Question: My .SSI file in Adobe Edge Code CC is treated as plaintext as you can see from this image:

I would like it to syntax highlight as per a .html file. I have tried the extensions registry at: <URL> and cannot find anything appropriate. Perhaps I am looking in the wrong place?
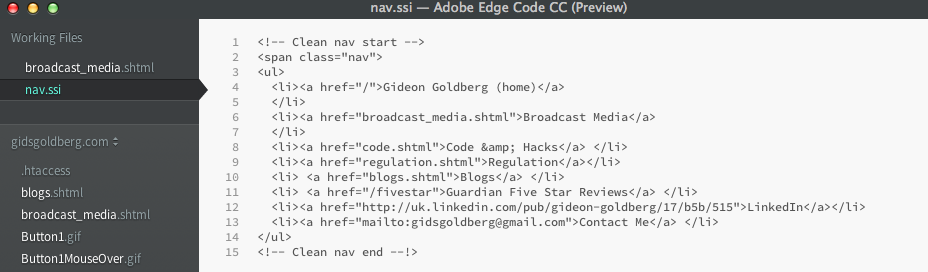
Answer: this is now much easier to do:
1. Open the .ssi file
2. In the status bar (lower-right), click the dropdown that says "Text"
3. Choose a different option (HTML in this case)
4. Open the dropdown again and choose the "Set as Default" option at the top
---
You don't have to clone Brackets from git as suggested in the other SO answer - it was only needed because the file extension in that case was already assigned to a different language (which isn't that common).
For unassigned file extensions like .ssi, you can create a very simple Brackets extension - just a main.js file containing this code:
'''
define(function (require, exports, module) {
var LanguageManager = brackets.getModule("language/LanguageManager");
var language = LanguageManager.getLanguage("html");
language.addFileExtension("ssi");
});
'''
This is easier to set up than pulling from git, and a little more foolproof. (In the future, this should be more even easily configurable though).
For more info, see this answer: <URL>